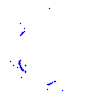
Particle: kaon